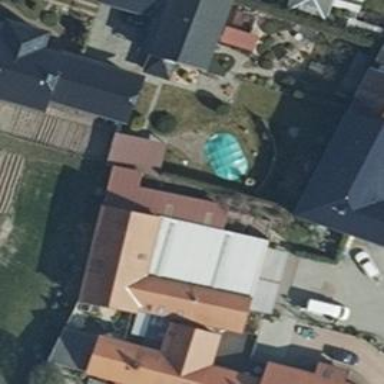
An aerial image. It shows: Swimming pool located in leisure land.